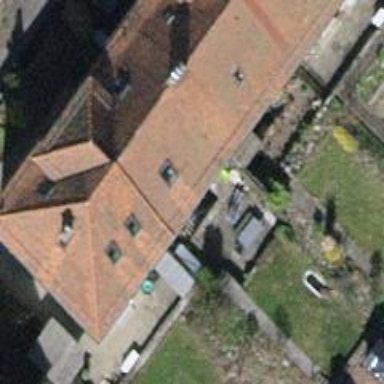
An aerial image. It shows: Building with tiled roof.